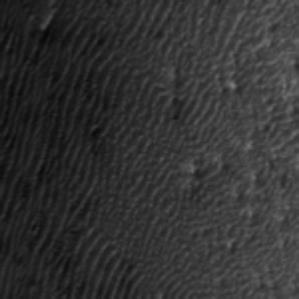
Label: frost